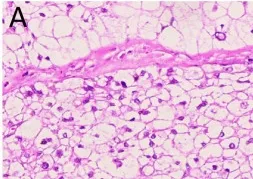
(A) Hematoxylin-eosin staining showed diffuse distribution of clear cells with abundant cytoplasm, centrally located nuclei and deep staining.
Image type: pathology (h&e)